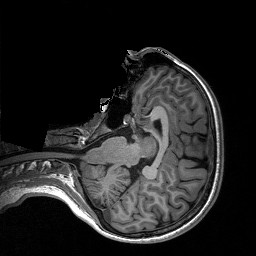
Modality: T1w
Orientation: axial
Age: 21
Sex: female
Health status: healthy
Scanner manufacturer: siemens
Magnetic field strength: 3 T
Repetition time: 3.2 s